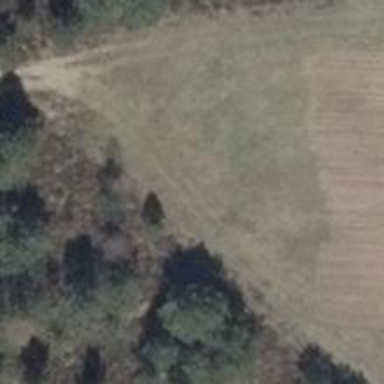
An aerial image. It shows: Hunting stand.